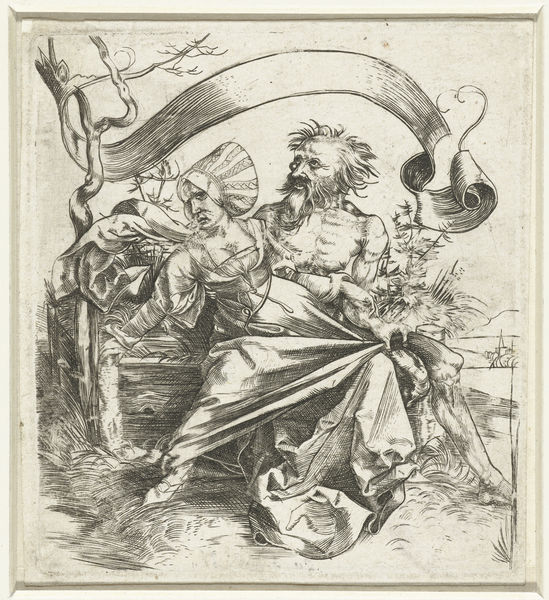
Titel: Jonge vrouw aangevallen door de Dood
Künstler: Albrecht Dürer
Standort: Amsterdam
Institution: Rijksmuseum
Schlagwörter: baum, berg, feuer, mann, landschaft, bewegung, blumen, frau, grau, kleid, schwarz, weiss, gras, haube, bart, band, tod, ast, horizont, kirche, gewand, haare, paar, bein, flagge, wise, bank, füsse, angst, gewalt, festhalten, bretter, bauer, flucht, barfuss, alter, greis, druck, radierung, stich, fliehen, rolle, lust, schriftrolle, dürer, laster, neid, unwillig, loslassen, fürer, furchtsam